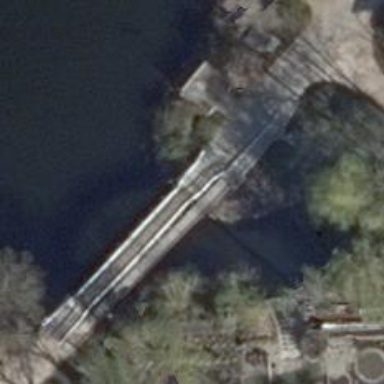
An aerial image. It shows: Bridge.